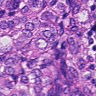
Metastatic tissue present: yes